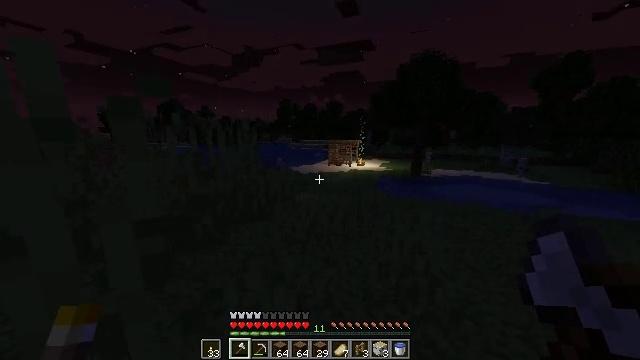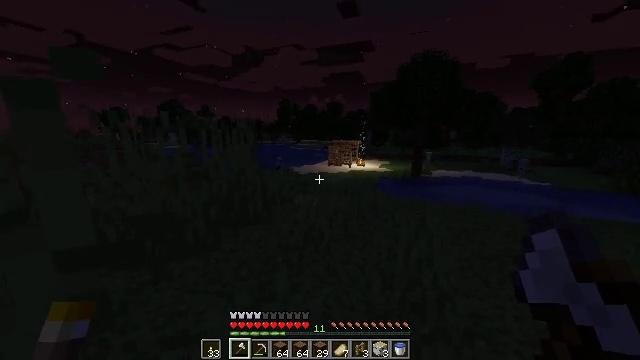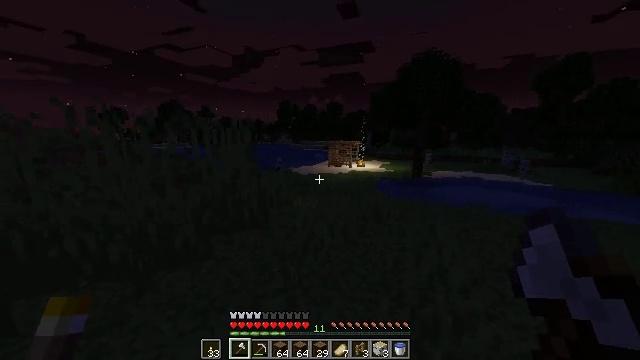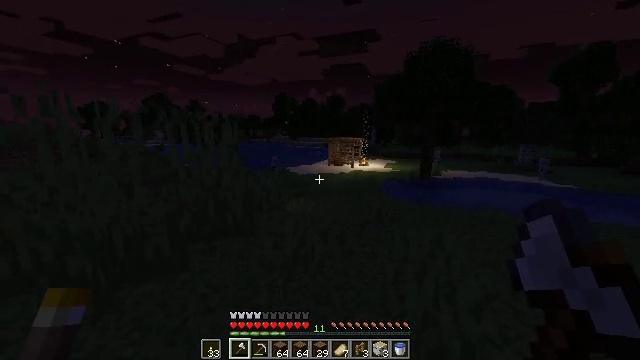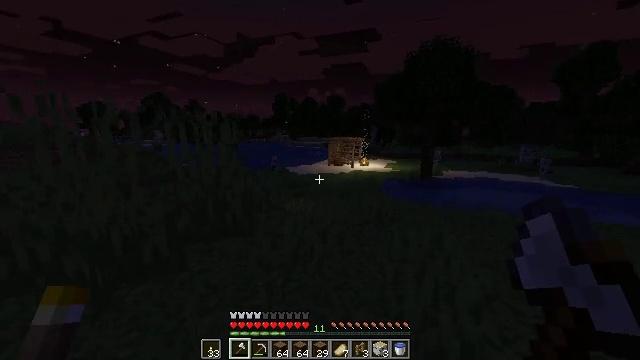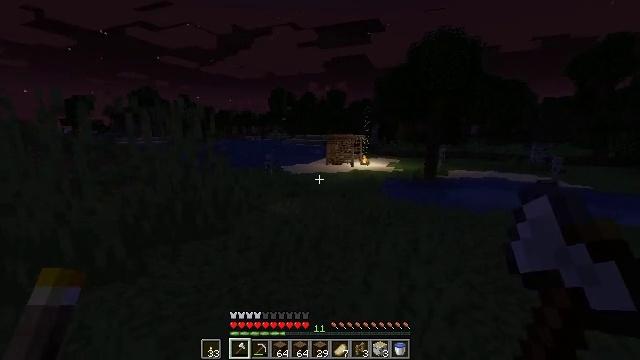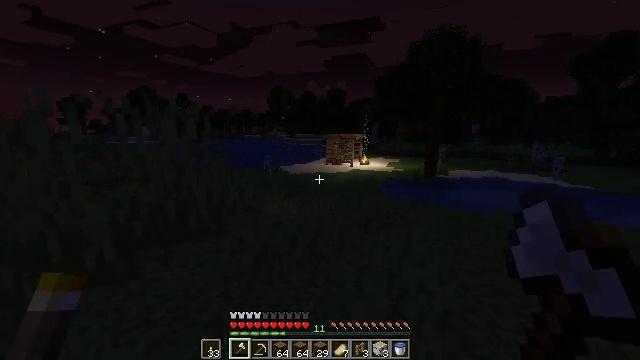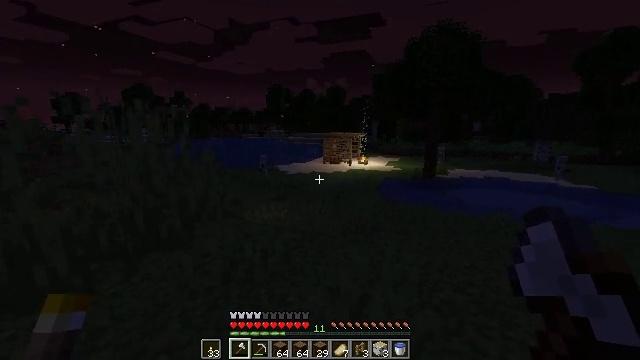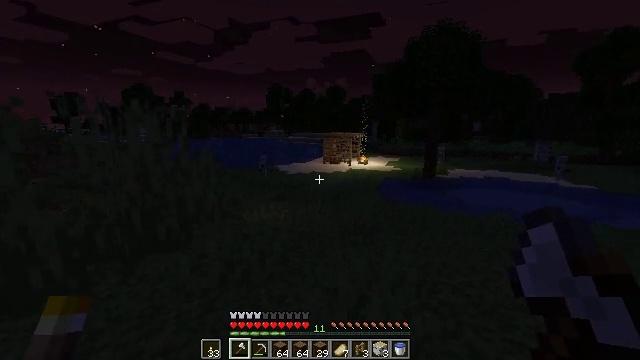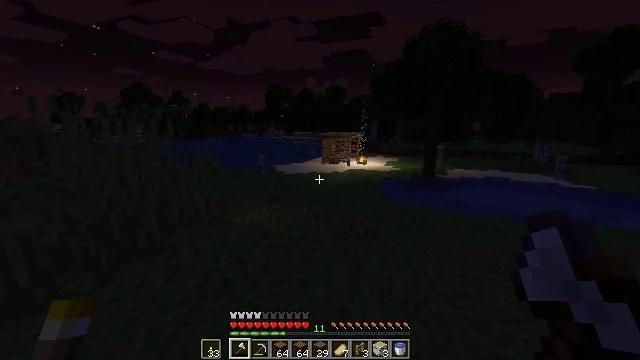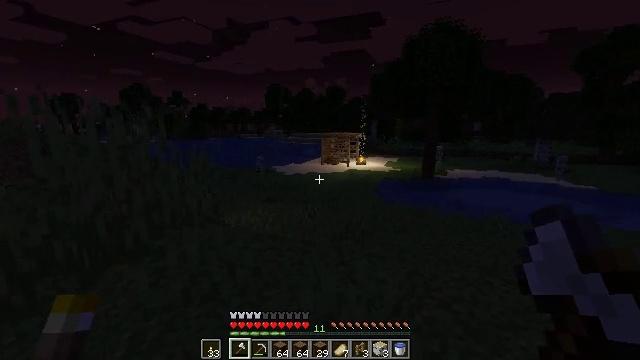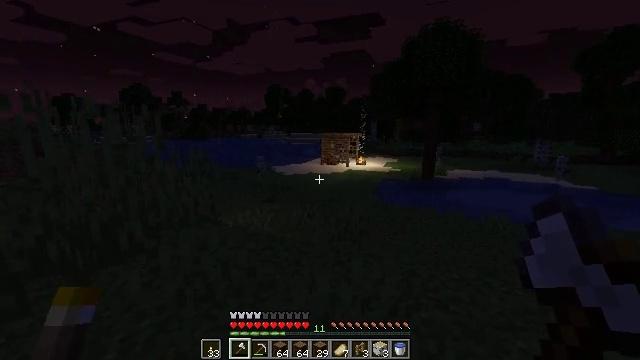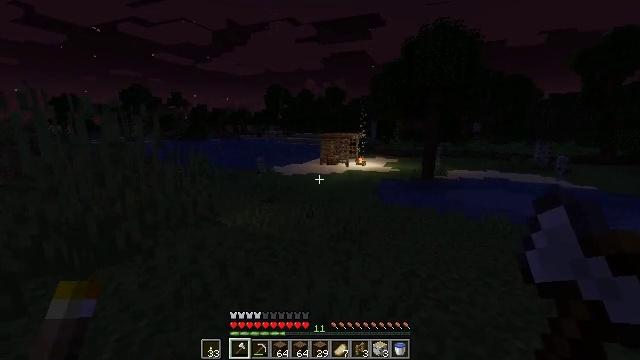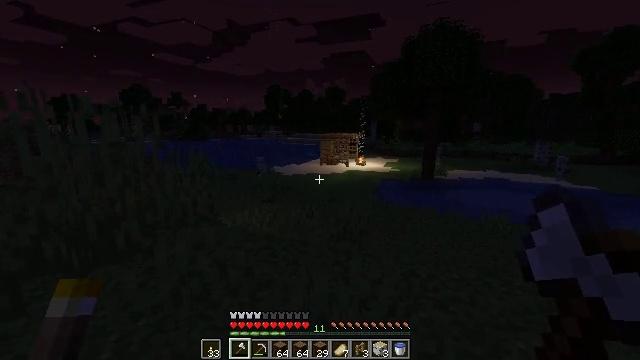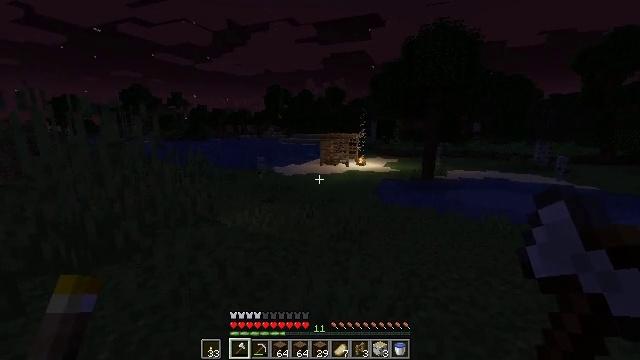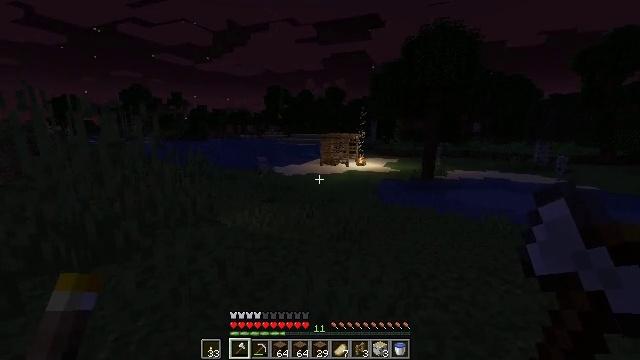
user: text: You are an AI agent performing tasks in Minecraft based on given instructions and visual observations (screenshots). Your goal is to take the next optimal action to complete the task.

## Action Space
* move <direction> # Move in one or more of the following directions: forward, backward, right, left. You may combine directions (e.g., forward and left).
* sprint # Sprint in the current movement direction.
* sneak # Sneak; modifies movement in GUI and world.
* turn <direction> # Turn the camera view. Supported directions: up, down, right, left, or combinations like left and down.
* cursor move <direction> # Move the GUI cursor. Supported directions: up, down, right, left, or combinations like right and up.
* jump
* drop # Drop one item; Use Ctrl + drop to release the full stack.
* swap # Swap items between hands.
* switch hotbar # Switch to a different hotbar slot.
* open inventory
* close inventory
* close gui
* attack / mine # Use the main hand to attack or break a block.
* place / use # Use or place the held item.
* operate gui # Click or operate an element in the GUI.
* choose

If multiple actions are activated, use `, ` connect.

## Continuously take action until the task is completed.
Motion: motion action
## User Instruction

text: Attack the white bed to collect it.
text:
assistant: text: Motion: move forward, sprint
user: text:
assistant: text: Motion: sprint
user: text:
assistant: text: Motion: move right
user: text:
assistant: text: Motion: move right
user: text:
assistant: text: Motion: move right
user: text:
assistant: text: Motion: move forward and move right
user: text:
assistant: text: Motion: move forward and move right
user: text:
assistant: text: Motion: move forward and move right
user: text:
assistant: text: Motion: no_op
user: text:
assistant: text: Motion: no_op
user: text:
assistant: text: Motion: no_op
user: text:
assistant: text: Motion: no_op
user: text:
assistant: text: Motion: no_op
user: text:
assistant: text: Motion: no_op
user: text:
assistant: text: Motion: no_op
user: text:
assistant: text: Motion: no_op
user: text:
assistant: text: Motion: no_op
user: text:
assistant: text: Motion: no_op
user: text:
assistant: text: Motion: move forward
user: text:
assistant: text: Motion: move forward
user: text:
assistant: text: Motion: move forward, sprint
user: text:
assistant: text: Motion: move forward, sprint
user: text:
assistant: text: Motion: move forward, sprint
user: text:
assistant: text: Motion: move forward, sprint
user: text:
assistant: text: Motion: move forward, sprint
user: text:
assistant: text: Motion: move forward, sprint
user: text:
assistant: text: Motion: move forward, sprint
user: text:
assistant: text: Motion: move forward, sprint
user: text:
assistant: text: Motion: move forward, sprint
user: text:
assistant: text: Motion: move forward, sprint